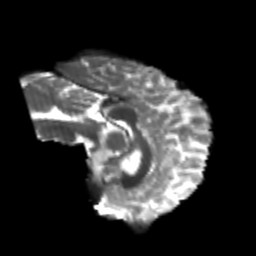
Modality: T2w
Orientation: sagittal
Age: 22
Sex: male
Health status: healthy
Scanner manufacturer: philips
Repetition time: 7.388 s
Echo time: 0.08599 s